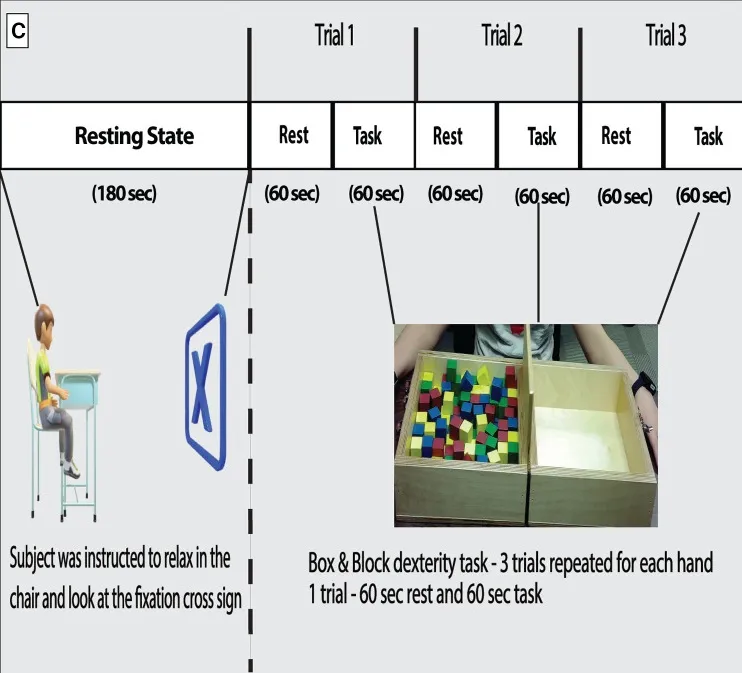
(C) The experimental design of the study is depicted with duration of resting period for connectivity analysis and the task period for box and block task used for task-based analysis.
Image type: radiology (ultrasound)